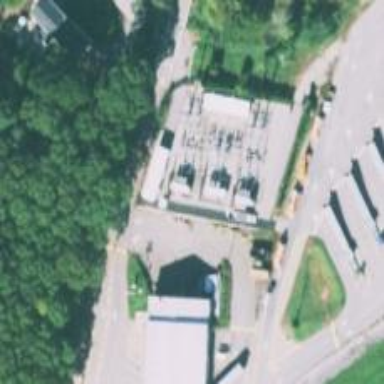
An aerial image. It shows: Switch for power supply.